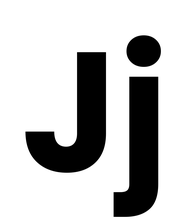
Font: Poppins-Bold